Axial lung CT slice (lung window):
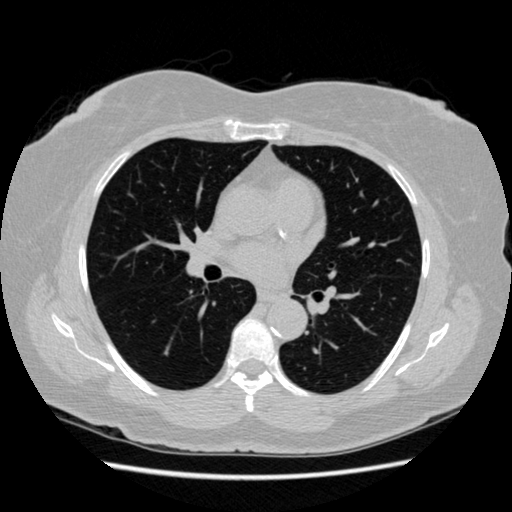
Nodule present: no